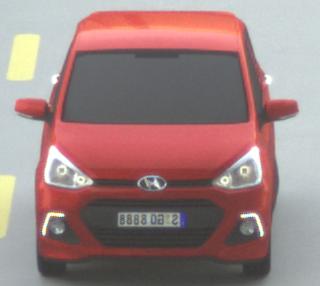
Make: Hyundai
Model: i10
Detailed model: Gen. 2
Model produced from: 2013
Model produced until: 2019
Doors: 5
Color: red
Road condition: dry road
Daytime: sunrise or sunset
Contrast: medium contrast